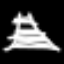
Label: The Eiffel Tower